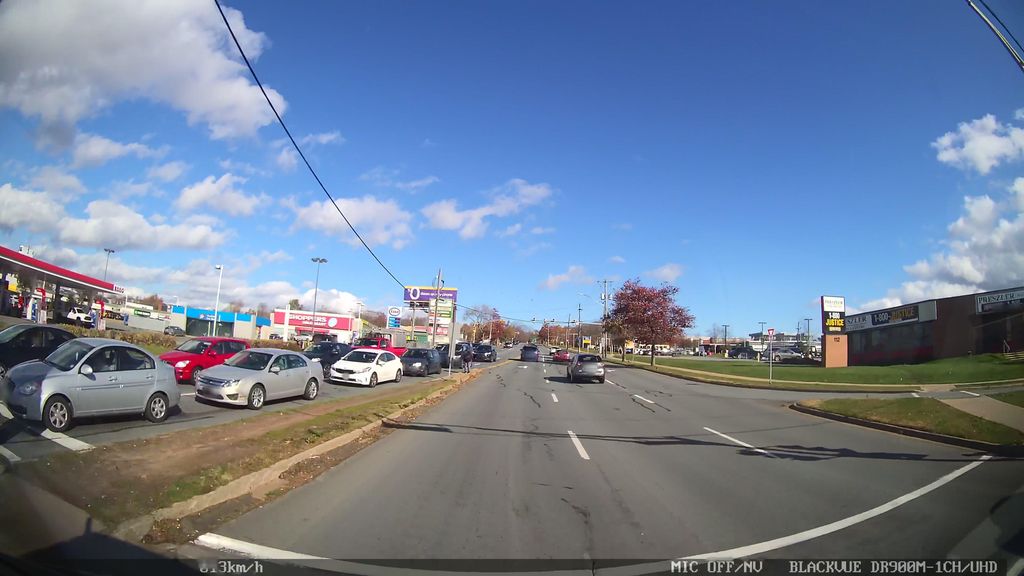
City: halifax